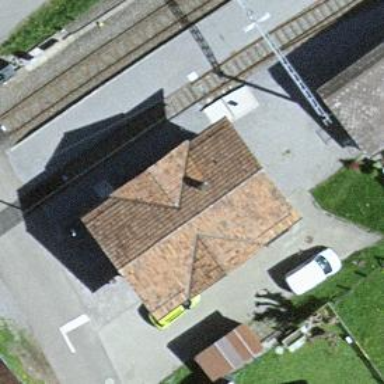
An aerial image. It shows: Train station building.